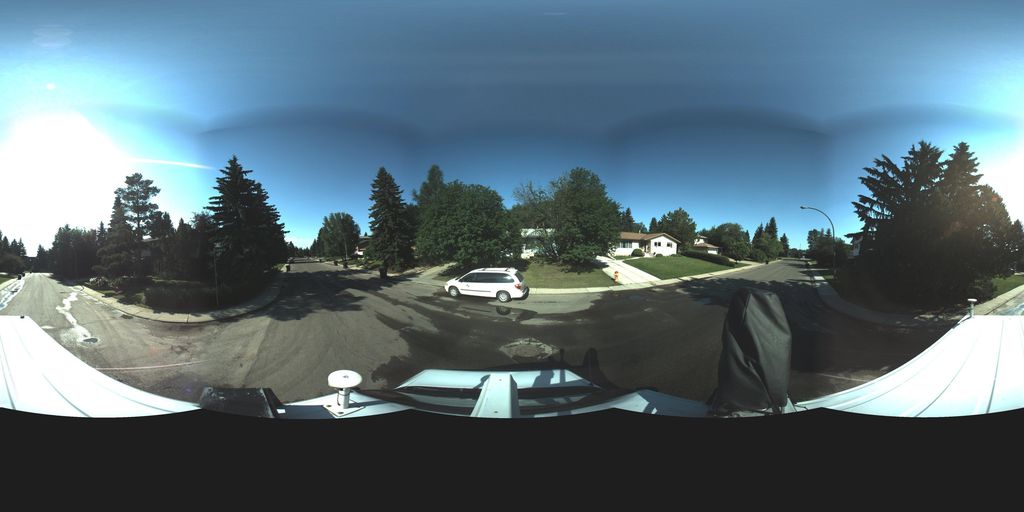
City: saskatoon